Question: I have never used Can draw concurrently option mentioned in iterface builder. See image below:

Can someone explain me its use and purpose?
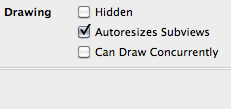
Answer: You can use it to inform AppKit that your 'NSView' subclass' '-drawRect:' instance method be called from a secondary thread.
It's 10.6+. When/if AppKit renders views asynchronously, '-drawRect:' is performed using concurrent blocks, and your '-drawRect:' will be called from a secondary thread. This means your subclass' implementation must be threadsafe (for compatibility, it is disabled by default).
See also '-[NSView setCanDrawConcurrently:]' for details, because there are few things required to actually enable this behaviour. As well, it shouldn't imply that AppKit is threadsafe or that its 'NSView' subclasses are designed to support this functionality - It's designed for heavy drawing.